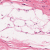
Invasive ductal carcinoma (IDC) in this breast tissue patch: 0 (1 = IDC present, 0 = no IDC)